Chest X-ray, PA view. Patient: 66 years old, sex M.
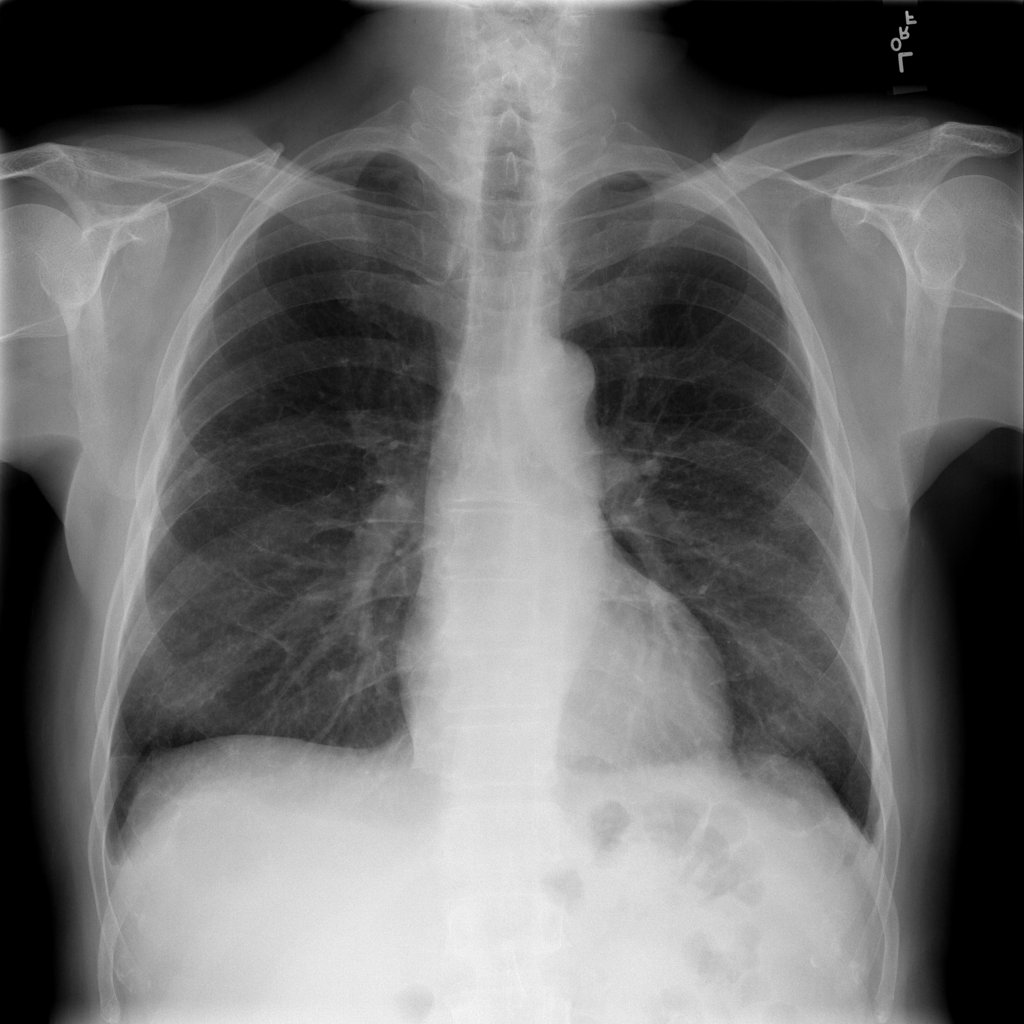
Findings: No Finding